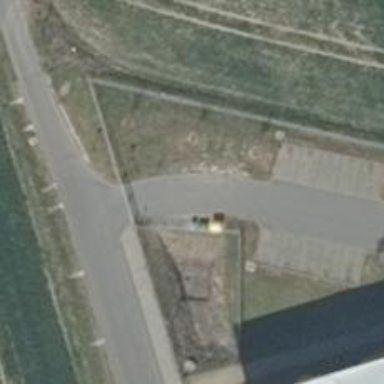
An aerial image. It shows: Road serving as parking aisle.